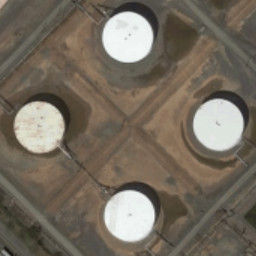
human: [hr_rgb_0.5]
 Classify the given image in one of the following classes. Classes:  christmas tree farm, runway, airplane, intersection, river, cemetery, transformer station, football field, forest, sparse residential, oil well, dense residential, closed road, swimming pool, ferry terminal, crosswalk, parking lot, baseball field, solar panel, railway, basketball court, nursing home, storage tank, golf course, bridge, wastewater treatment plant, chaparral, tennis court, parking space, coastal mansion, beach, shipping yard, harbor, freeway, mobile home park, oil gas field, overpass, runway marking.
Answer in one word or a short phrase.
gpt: storage tank